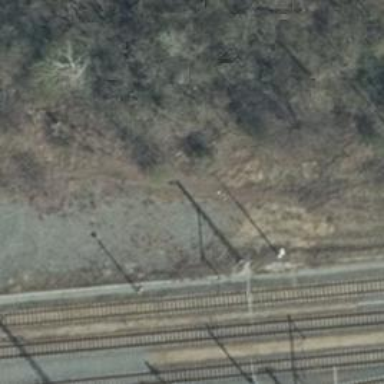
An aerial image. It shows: Abandoned railway siding.